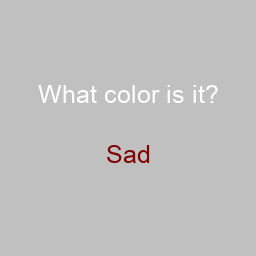
Color: maroon
Background color: silver
Question text color: white